Aerial crown-view tile of a tropical tree (Barro Colorado Island, Panama), acquired 20250616:
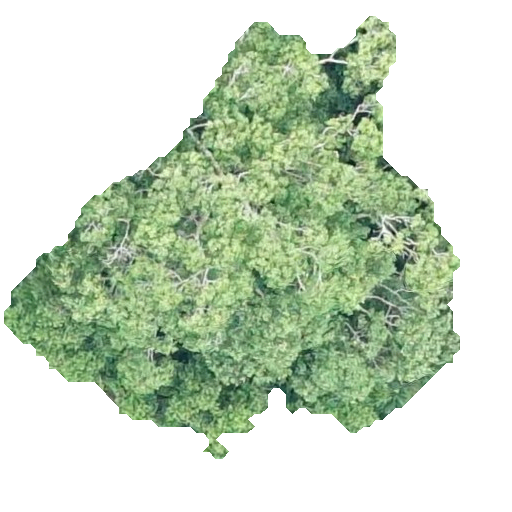
Species: Ocotea leptobotra
GBIF accepted scientific name: Ocotea leptobotra
Crown area: 172.144 m²